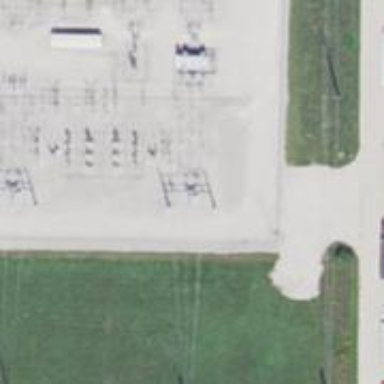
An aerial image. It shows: Switch for power supply.